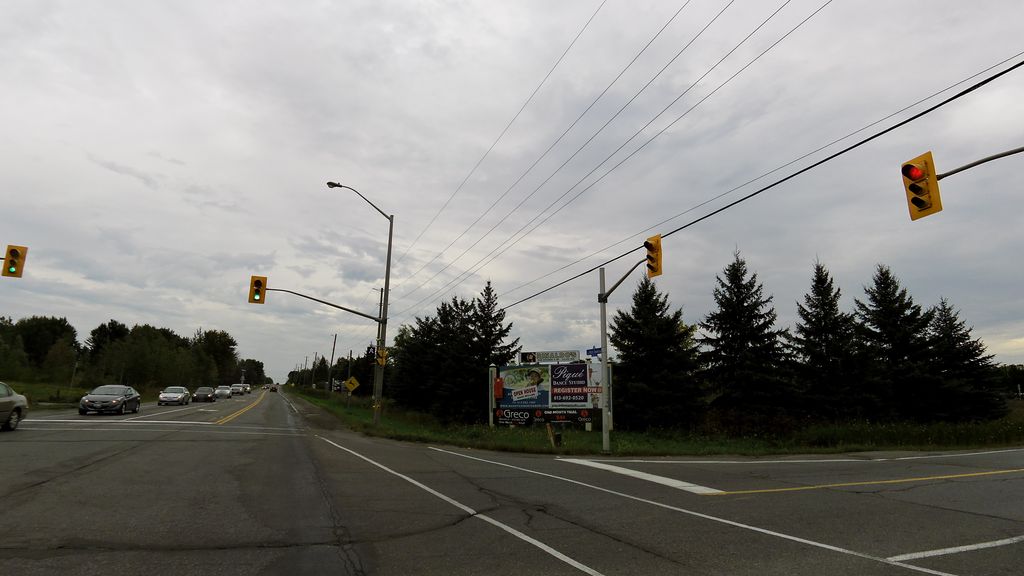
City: ottawa-gatineau